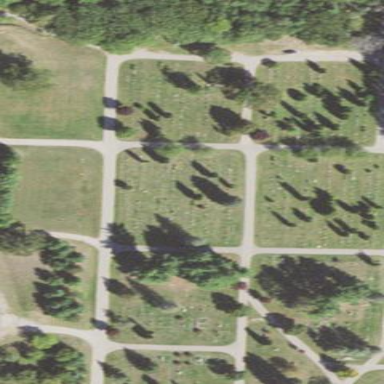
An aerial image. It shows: Sector within cemetery.